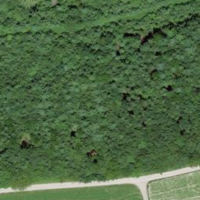
EUNIS habitat code: 44
Species observed at this site:
Populus tremula